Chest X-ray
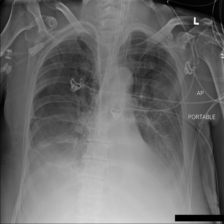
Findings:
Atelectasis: negative
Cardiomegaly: negative
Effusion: positive
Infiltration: positive
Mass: negative
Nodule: negative
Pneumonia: negative
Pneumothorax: negative
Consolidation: negative
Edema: negative
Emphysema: negative
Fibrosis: negative
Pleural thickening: negative
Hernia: negative